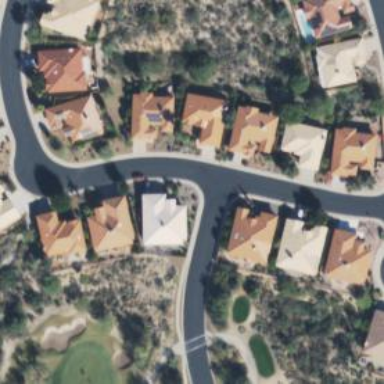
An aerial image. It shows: Residential road with asphalt surface.